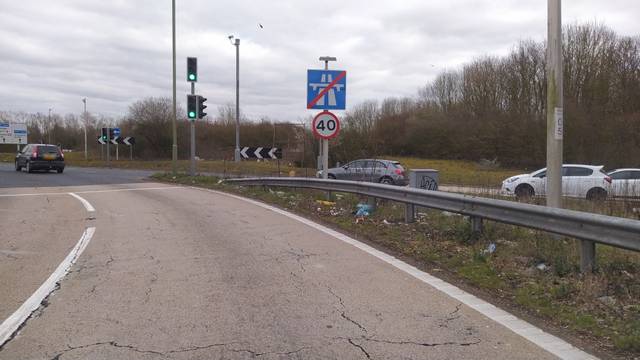
Region: United Kingdom
Coordinates: 50.95, -1.372